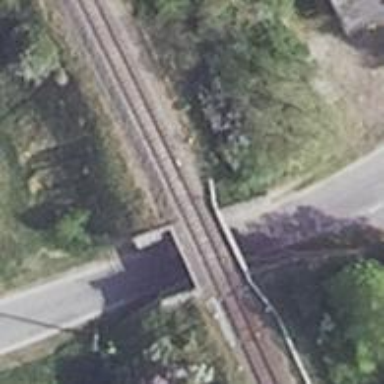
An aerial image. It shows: Railway signal.